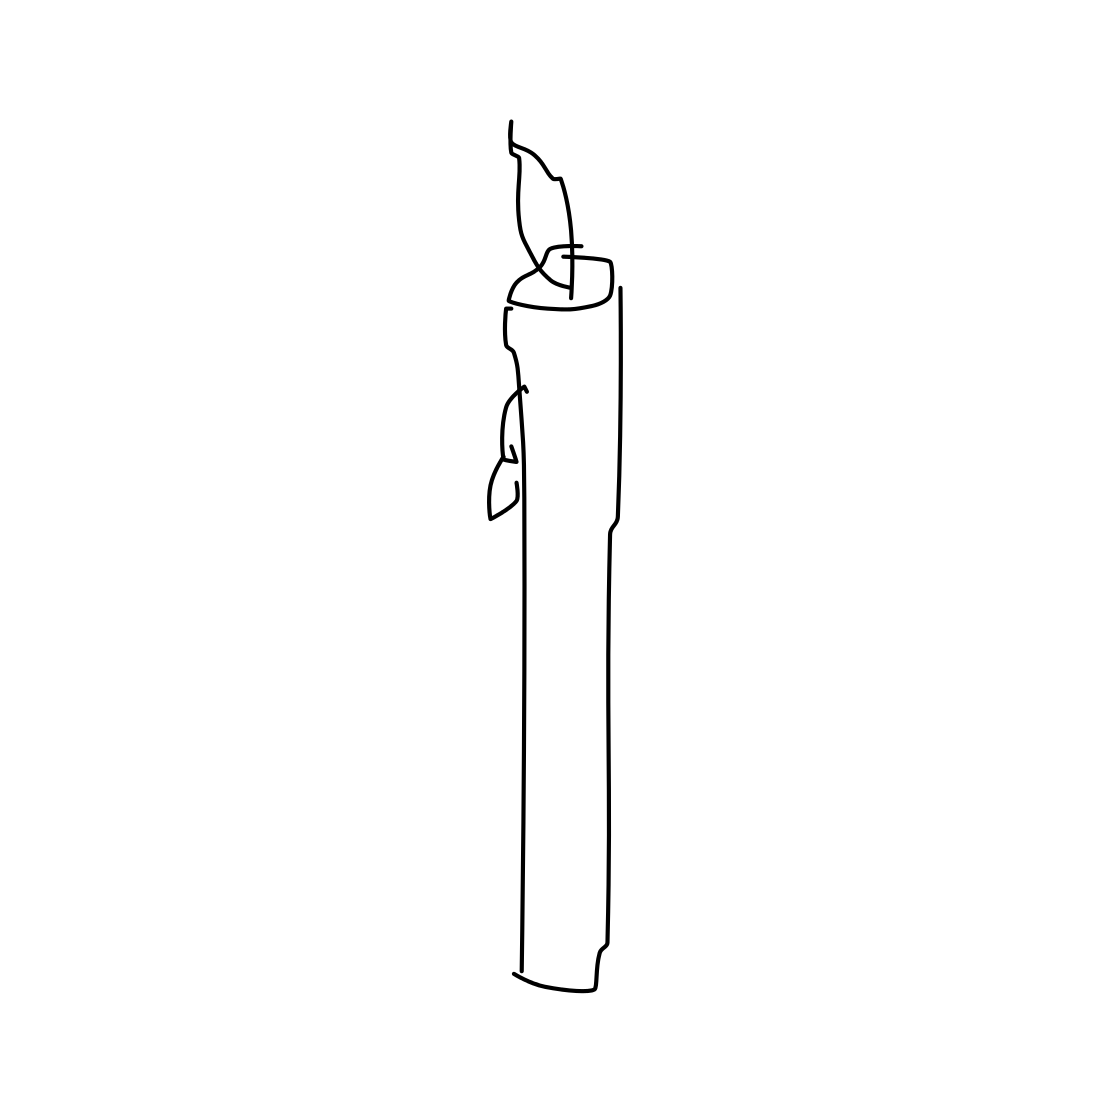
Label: candle